Question: I have already asked a <URL> regarding a simple fault-tolerant soft real-time web application for a pizza delivery shop.

I have gotten really nice comments and answers there, but I disagree in that it is a true web service. Rather than a web service, it is more of a real-time system to accept orders from customers, control the dispatching of these orders and control the vehicles that deliver those orders in real time.
Moreover, unlike a 'true' web service this system is not intended to have many users - it is just a few dispatchers (telephone operators) and a few delivery drivers that will use it (as for now I have no requirement to provide direct access to the service to the actual customers; only the dispatchers and delivery drivers will have the direct access).
Hence this question is a bit more general.
I have found that in order to make a right choice for a NoSQL data storage option for this application first thing that I have to do is to make a choice between 'CA', 'PA' and 'CP' according to the <URL>.
Now, the <URL> book says that "while it [Mnesia] is not a SQL database, it is a CA database like a SQL database. It will not handle network partition". The same book says that the CouchDB database is a 'PA' database.
Having that in mind, I think that the very first thing that I need to do with my application is to decide what the 'fault-tolerance' term means regarding to CAP.
The simple requirement that I have is to have the application available 24/7(R1). The other one is that there is no need to scale, the application will have a very modest amount of users (it is probably not possible to have thousands of dispatchers) (R2).
Now, does R1 require the application to provide Consistency, Availability and Partition Tolerance and with what priorities?
What type of data storage option will better handle the following issues:
1. Providing 24/7 availability for a dispatcher (a person who accepts phone calls from customers and who uses a CRM) to look up customer records and put orders into the system;
2. Looking up current ongoing served orders and their status (placed, baking, dispatched, delivering, delivered) in real time;
3. Keep track of all working vehicles' locations and their payloads in real time;
4. Recover any part of the system after system crash or network crash to continue providing 1,2 and 3;
To sum it up:
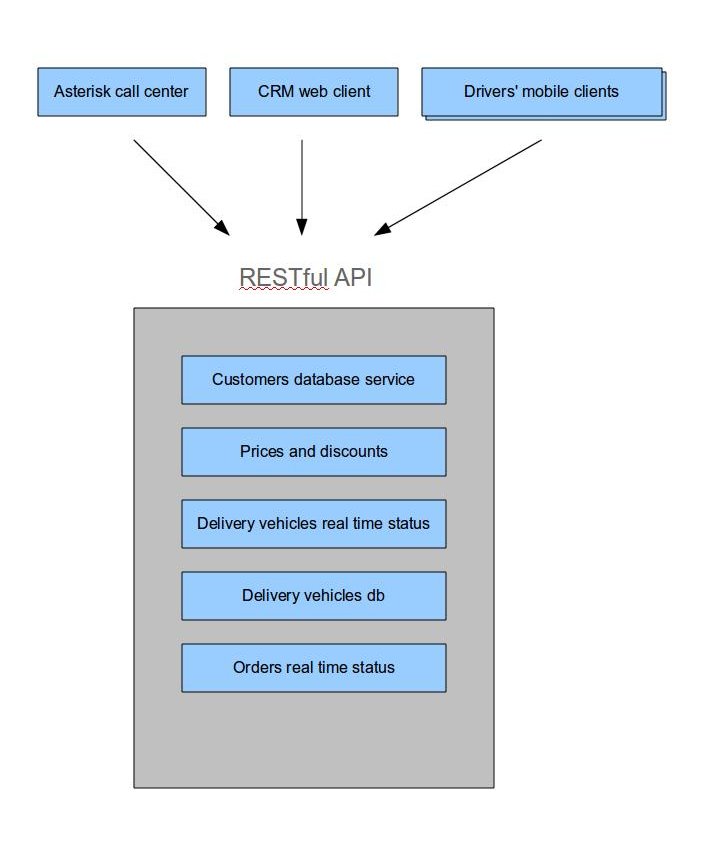
Answer: - - -
Your best bet will be a PA solution. I highly recomment a solution which has been inspired by Amazon Dynamo. The best known dynamo implementations are riak and couchdb. Riak even allows you to change PA to some other form by tuning the read and write replicas.